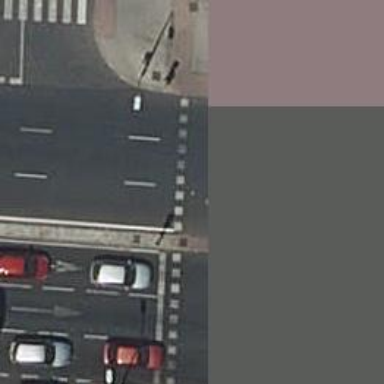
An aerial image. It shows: Crossing on the footway with traffic signals.